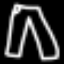
Label: pants